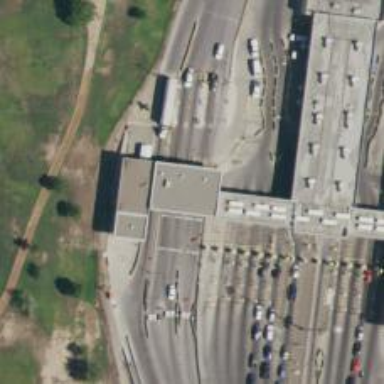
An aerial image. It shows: Border control barrier.